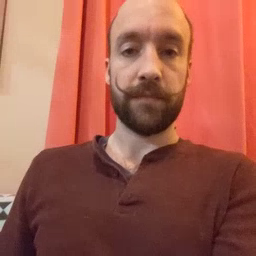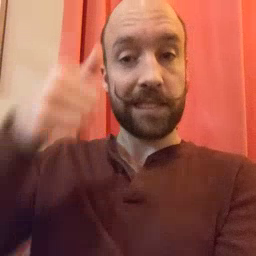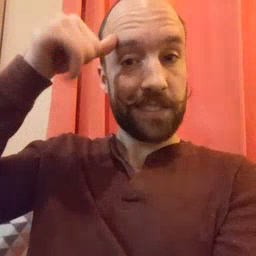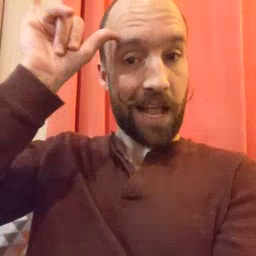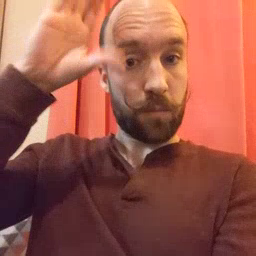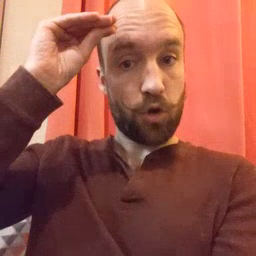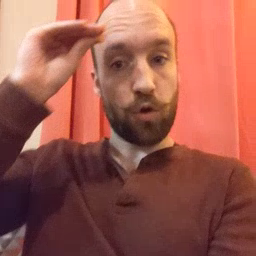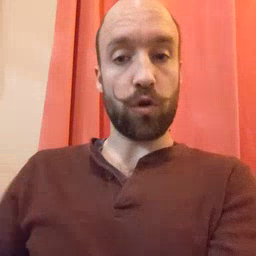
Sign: cowboy